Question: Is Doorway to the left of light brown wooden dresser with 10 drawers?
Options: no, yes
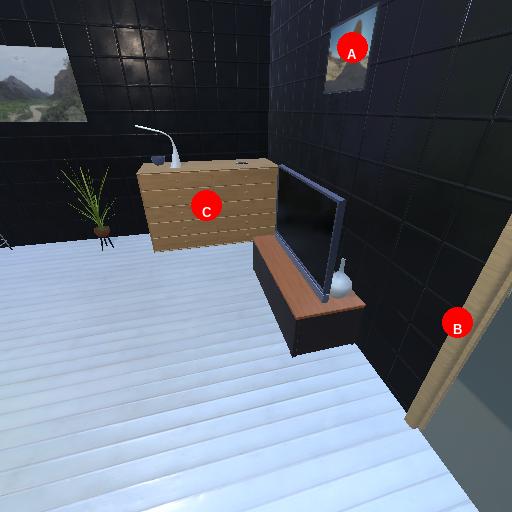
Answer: no